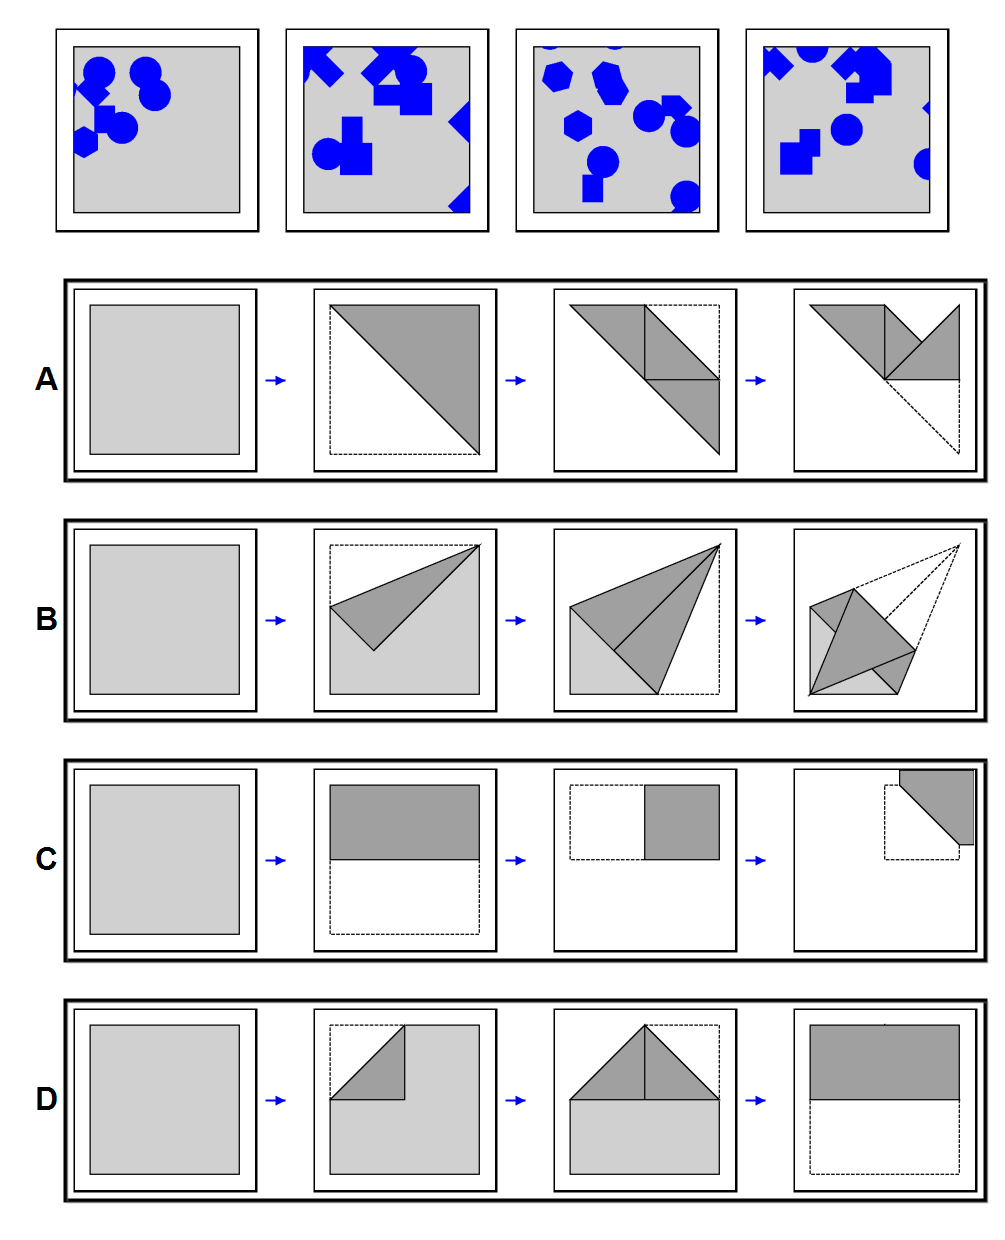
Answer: B